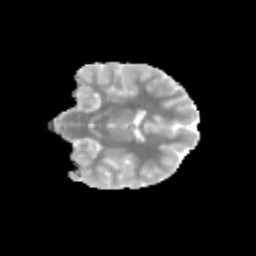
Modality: MD
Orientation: coronal
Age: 11
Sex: female
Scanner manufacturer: siemens
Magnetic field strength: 3 T
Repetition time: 3.8 s
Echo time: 0.07 s